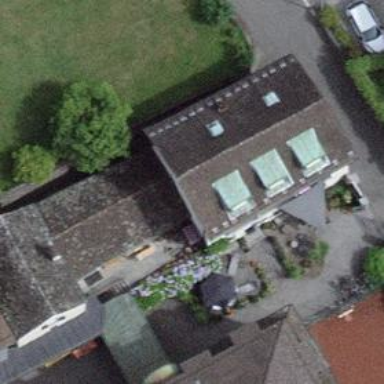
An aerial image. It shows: Apartment guest house designed for tourists.